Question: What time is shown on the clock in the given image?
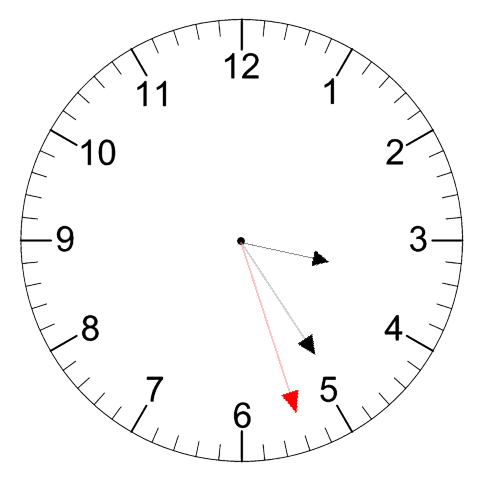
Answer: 03:24:27